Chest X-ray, PA view. Patient: 31 years old, sex F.
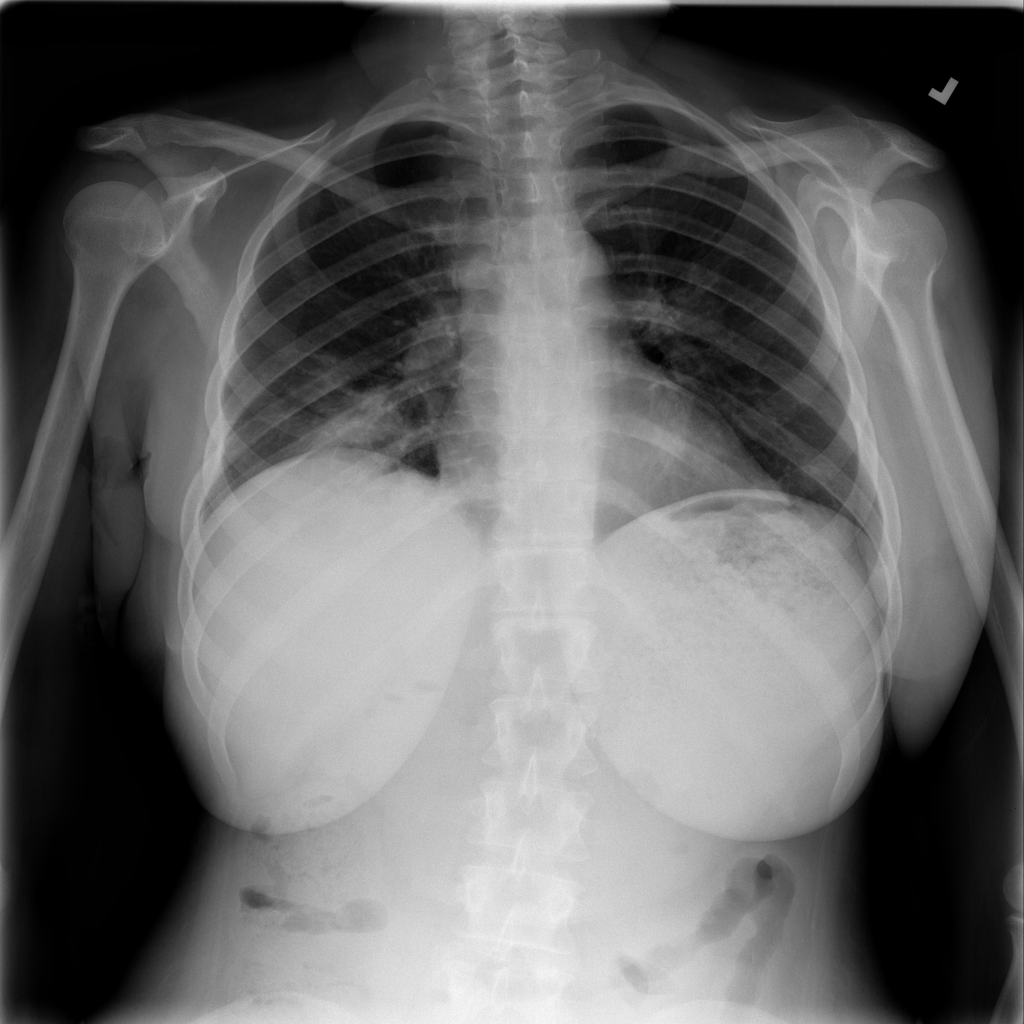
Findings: Infiltration